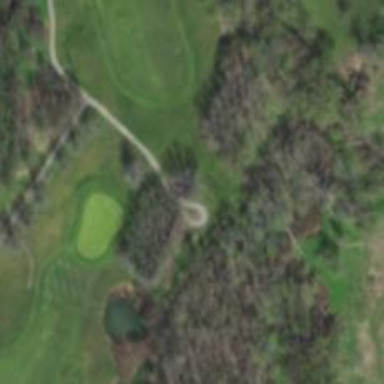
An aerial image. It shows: Grass area designated as golf tee.